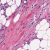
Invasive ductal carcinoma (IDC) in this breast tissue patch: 0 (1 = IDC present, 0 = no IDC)